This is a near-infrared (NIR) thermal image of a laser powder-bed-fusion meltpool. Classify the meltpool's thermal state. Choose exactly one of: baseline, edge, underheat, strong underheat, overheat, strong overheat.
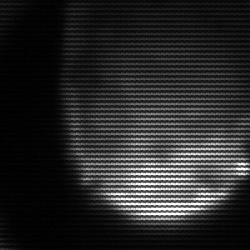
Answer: edge